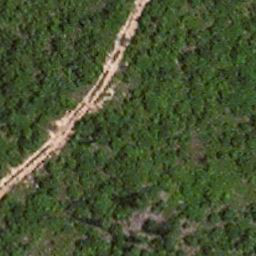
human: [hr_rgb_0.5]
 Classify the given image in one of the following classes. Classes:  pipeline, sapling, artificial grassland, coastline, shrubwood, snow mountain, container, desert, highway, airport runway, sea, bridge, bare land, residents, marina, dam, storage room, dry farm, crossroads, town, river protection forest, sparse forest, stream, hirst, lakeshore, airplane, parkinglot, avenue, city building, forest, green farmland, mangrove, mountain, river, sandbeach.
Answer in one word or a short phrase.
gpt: avenue